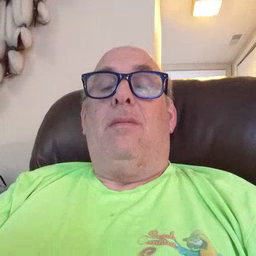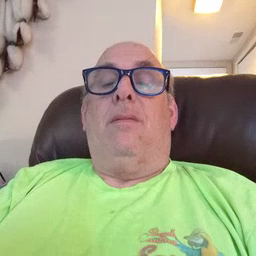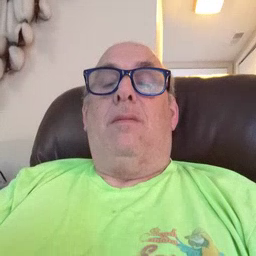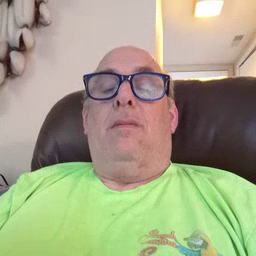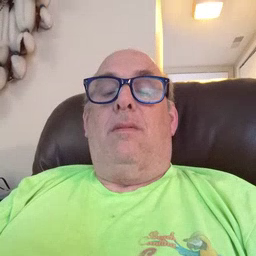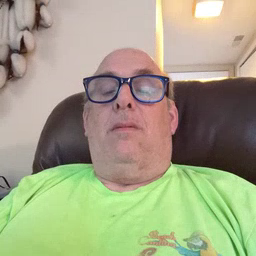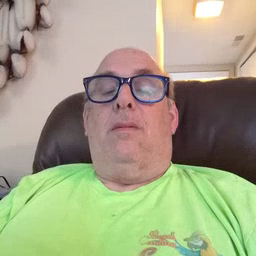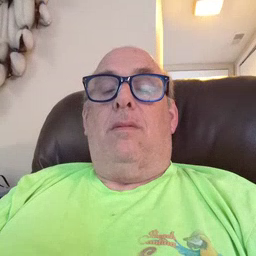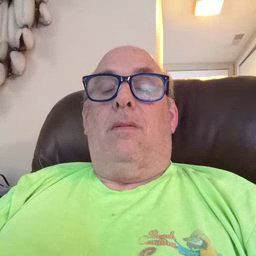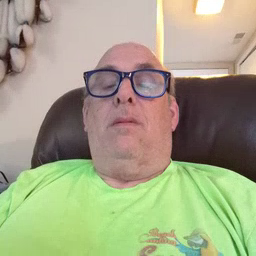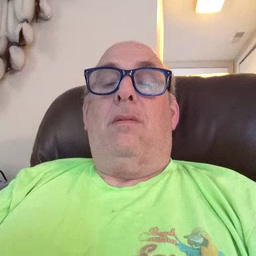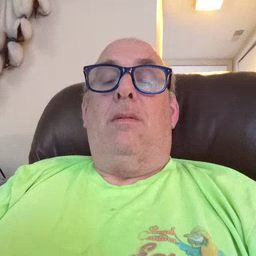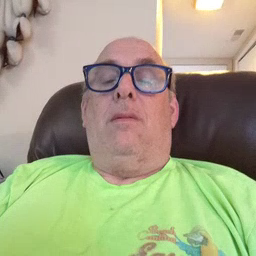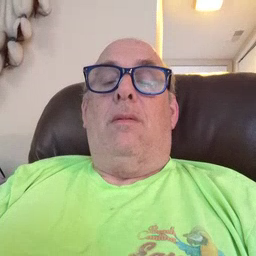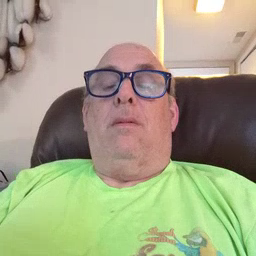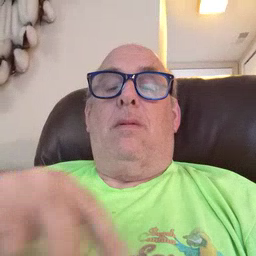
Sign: fall